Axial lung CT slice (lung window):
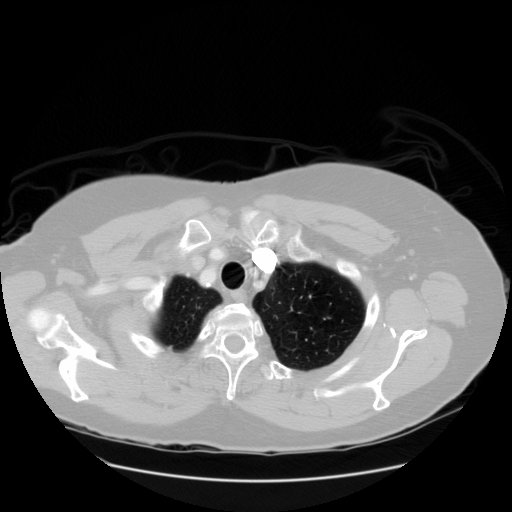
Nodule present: no